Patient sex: M
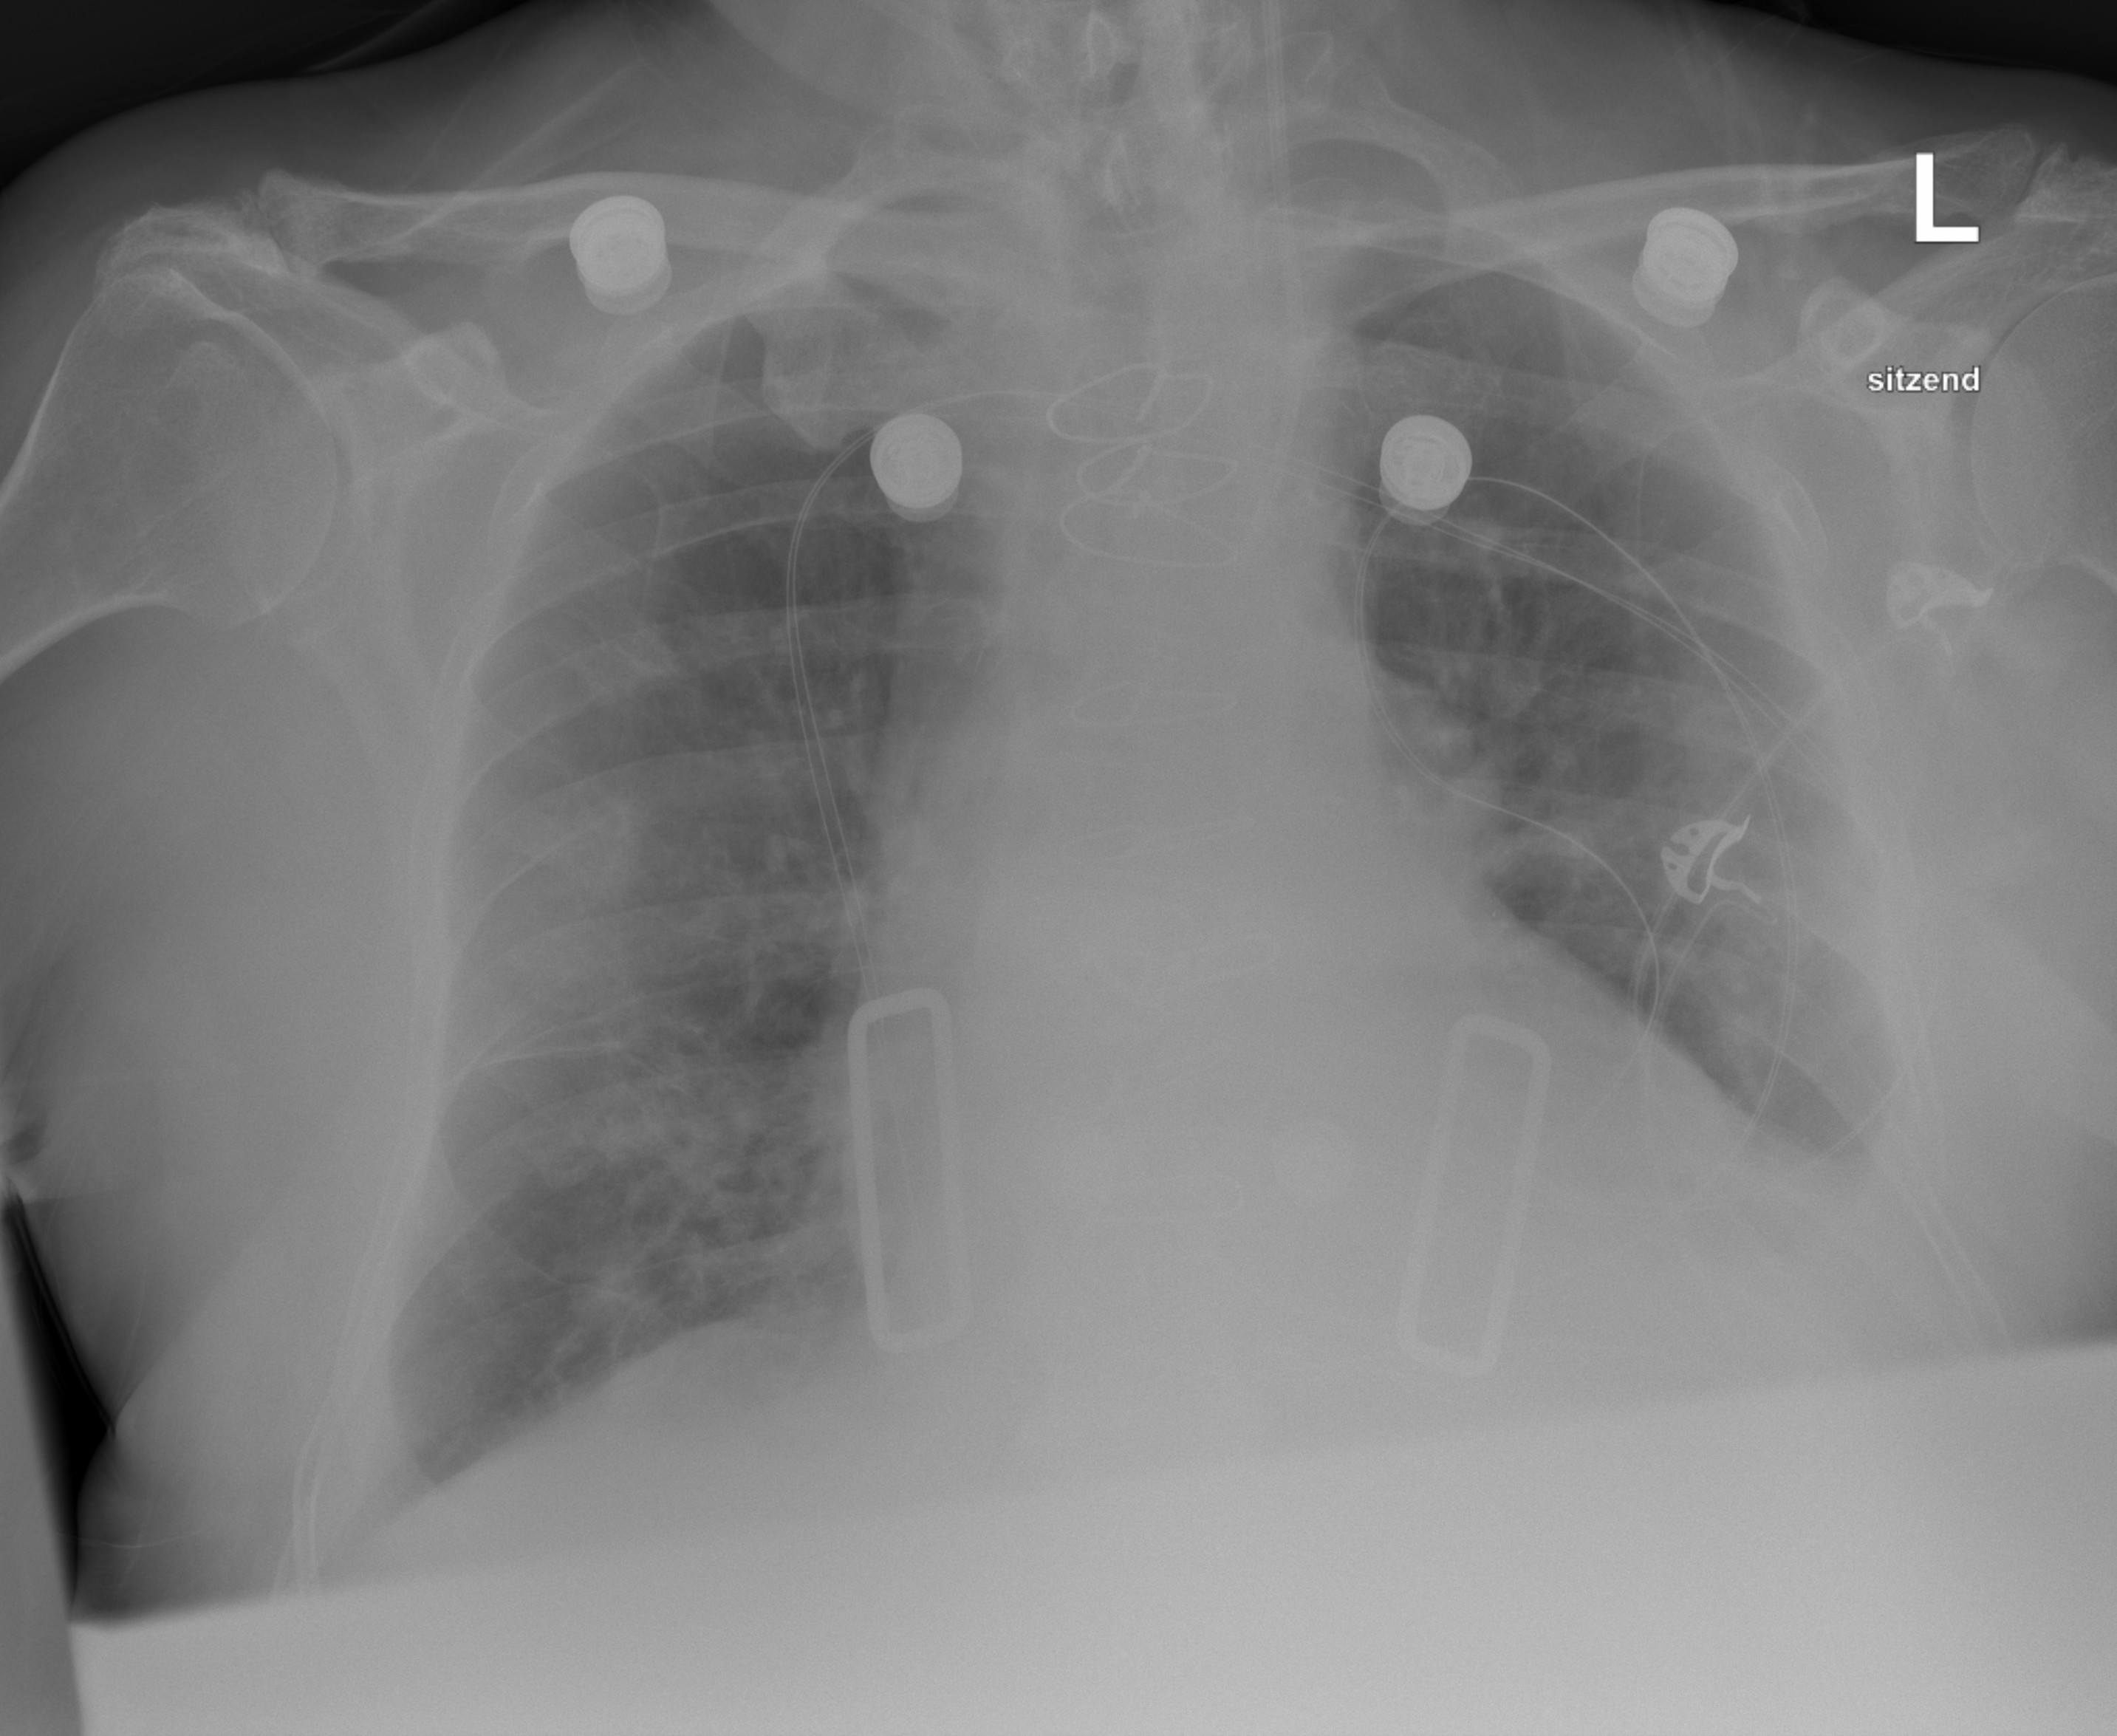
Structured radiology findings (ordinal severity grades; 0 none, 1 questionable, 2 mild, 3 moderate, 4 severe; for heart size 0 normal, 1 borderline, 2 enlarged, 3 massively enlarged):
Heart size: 1
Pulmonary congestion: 0
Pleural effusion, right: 0
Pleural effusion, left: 2
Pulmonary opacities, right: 2
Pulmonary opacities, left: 0
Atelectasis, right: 2
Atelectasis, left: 2